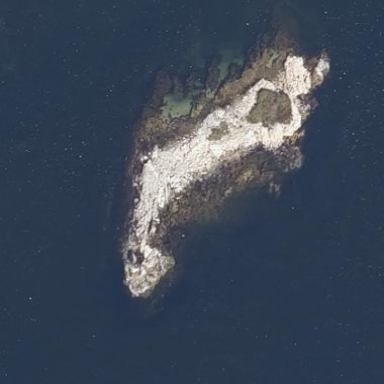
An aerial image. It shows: Islet along the coastline.